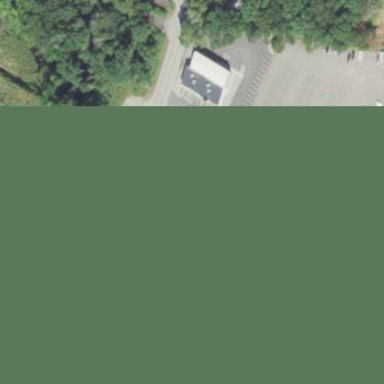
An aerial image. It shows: Building that houses car shop.